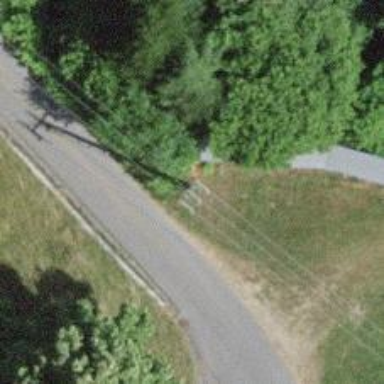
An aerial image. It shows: Minor power line.